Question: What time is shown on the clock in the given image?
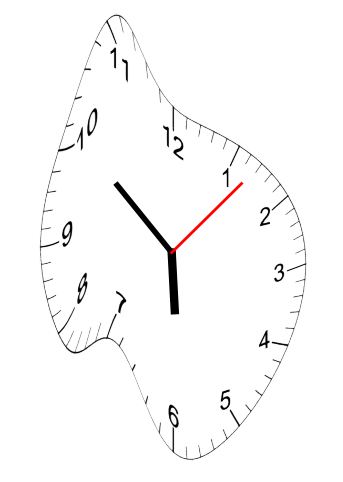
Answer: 05:51:07